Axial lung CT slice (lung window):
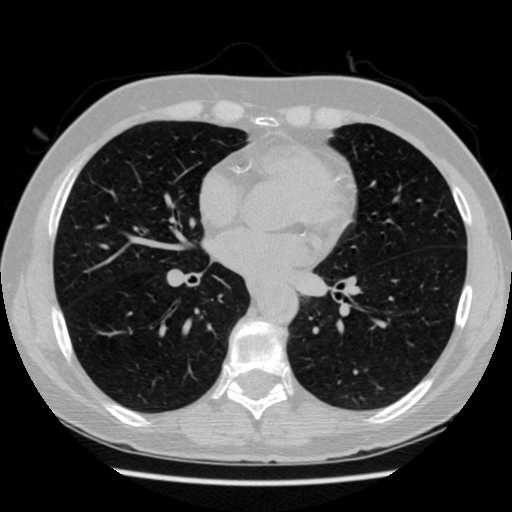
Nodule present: no